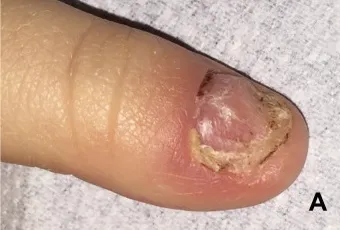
Photographs of the CMC manifestations in the two boys: Candida paronychias and onychodystrophic thumbnails.
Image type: medical_photograph (skin_photograph)